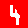
Digit: 4